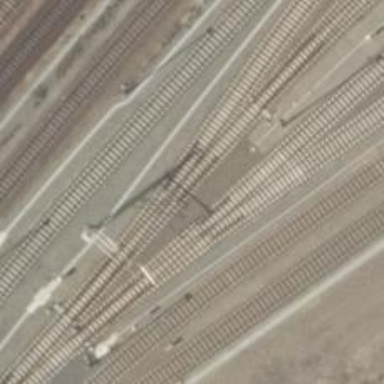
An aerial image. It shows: Abandoned railway siding.